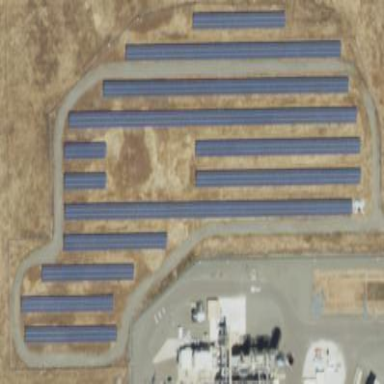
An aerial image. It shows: Solar power plant utilizing photovoltaic technology.